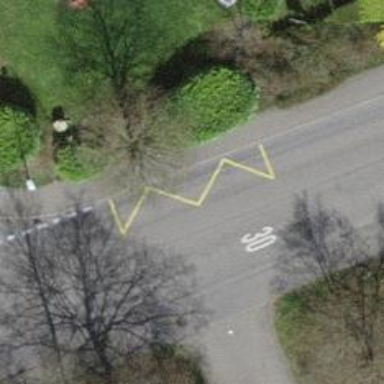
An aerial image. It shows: Bus stop with designated stop position for public transport.